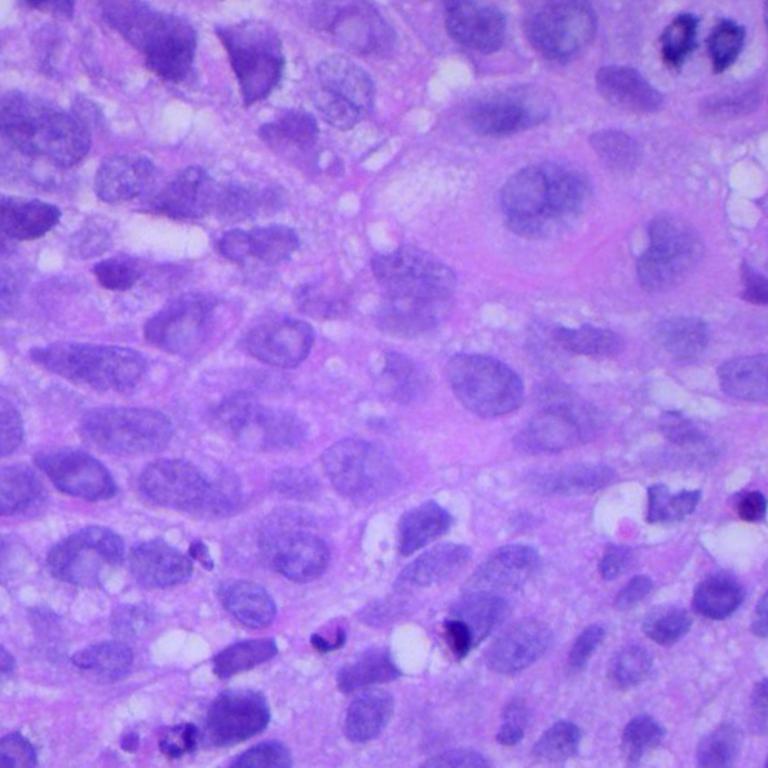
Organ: lung
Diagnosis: squamous carcinomas